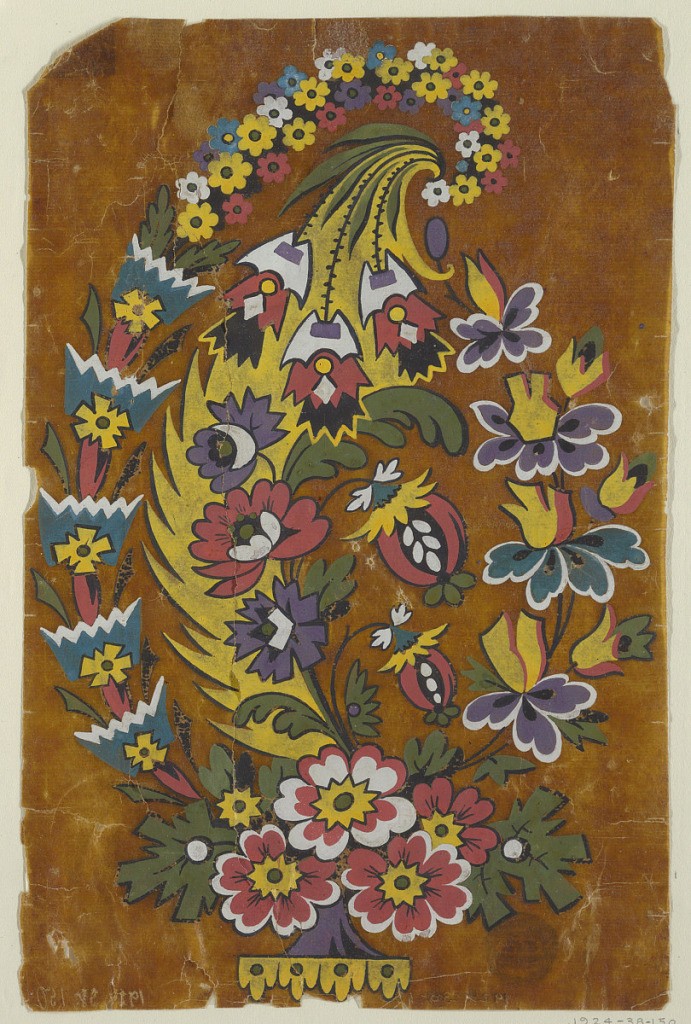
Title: Design for a Woven Fabric Motif
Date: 1815–30
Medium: Brush and gouache on brown oiled translucent paper
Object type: Drawing
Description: Textile design featuring a colorful paisley-like motif containing of an arragement of fantastical floral garlands. The design is outlined in black and contains red, white, yellow, blue, and purple flowers with green leaves. The flowers emerge from a small yellow and purple pedestal.